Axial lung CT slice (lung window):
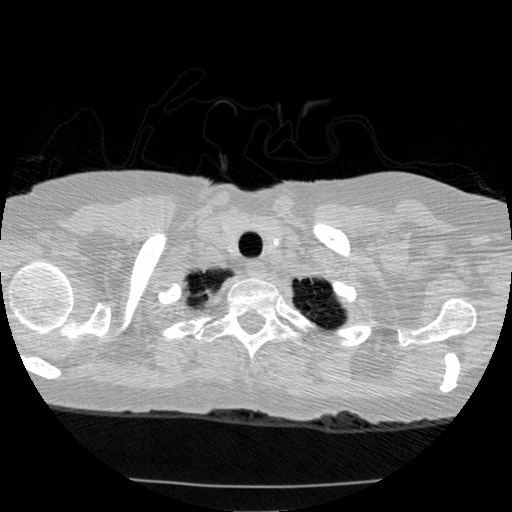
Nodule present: no